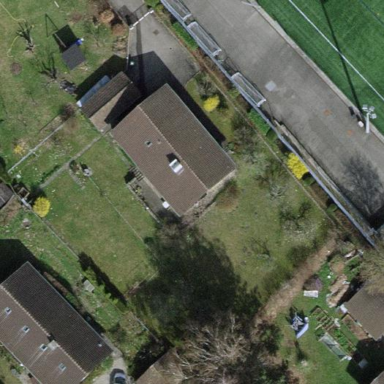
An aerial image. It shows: Garden surrounded by fence.